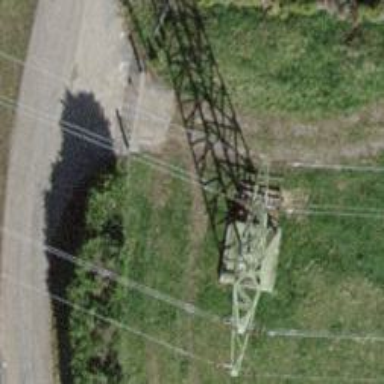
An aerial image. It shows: Lattice structure tower.